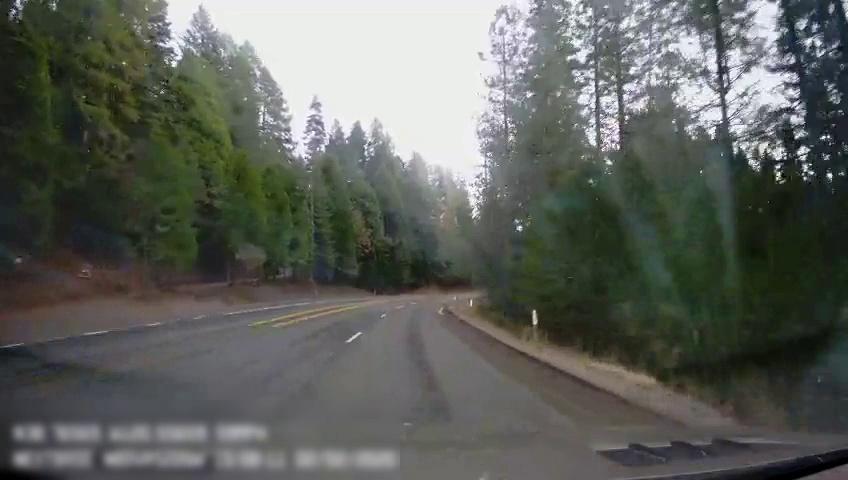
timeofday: Day
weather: Cloudy
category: Drivable Space
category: Lanes | Current Lane
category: Lanes | Opposite Lane
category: Lanes | Alternate Lane
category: Lanes | Opposite Lane